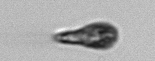
Label: Euglena